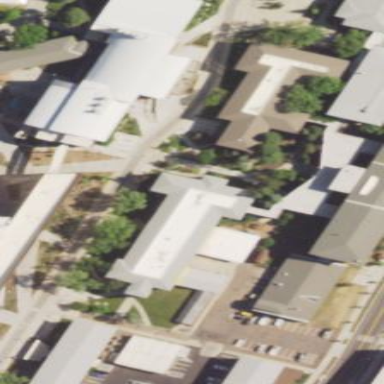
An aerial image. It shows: View of university building.